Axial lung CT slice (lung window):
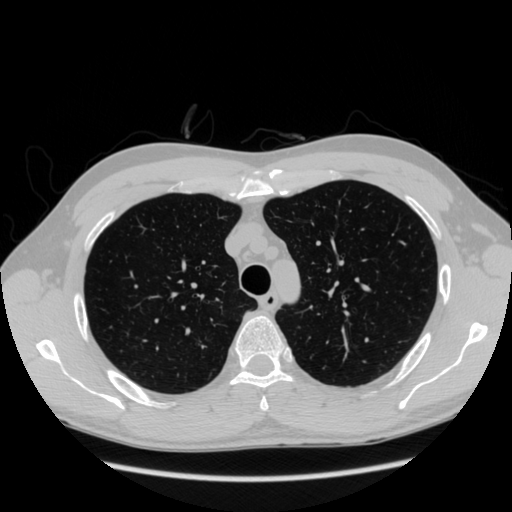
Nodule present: no